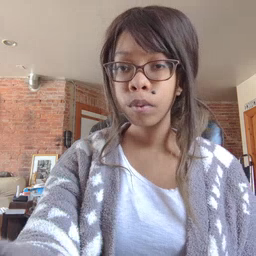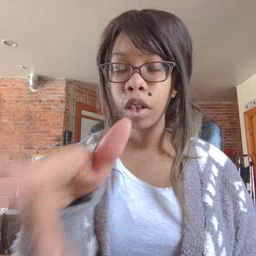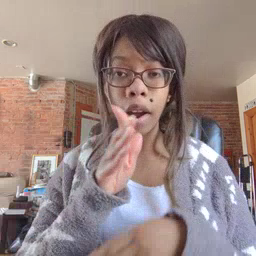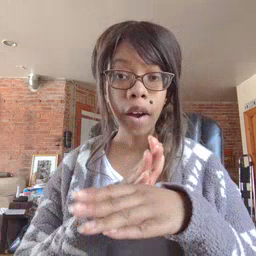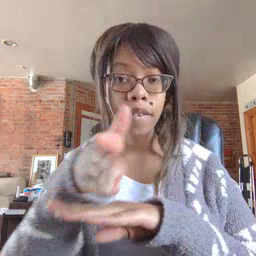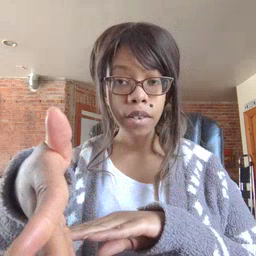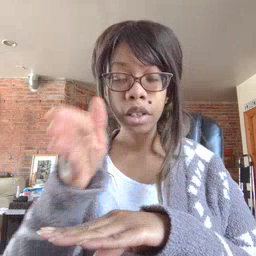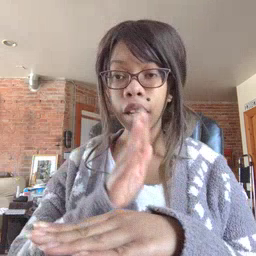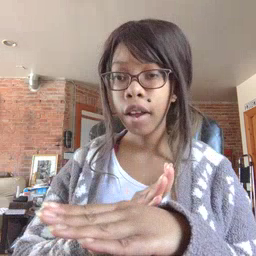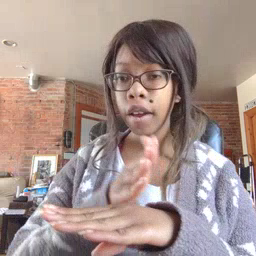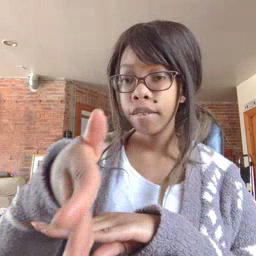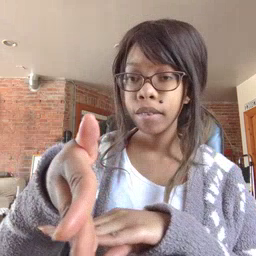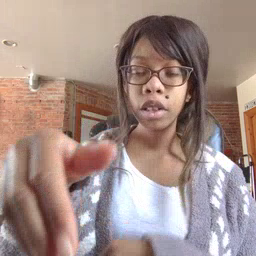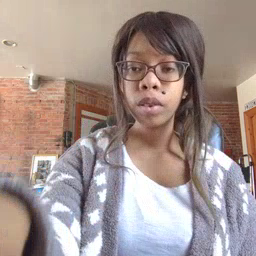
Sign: after